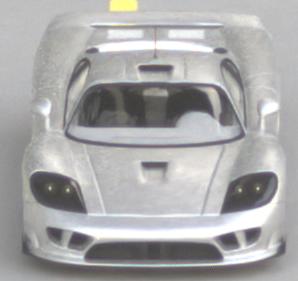
Make: Saleen
Model: S7
Detailed model: -
Model produced from: 2000
Model produced until: 2008
Doors: 2
Color: white
Road condition: dry road
Daytime: sunrise or sunset
Contrast: medium contrast